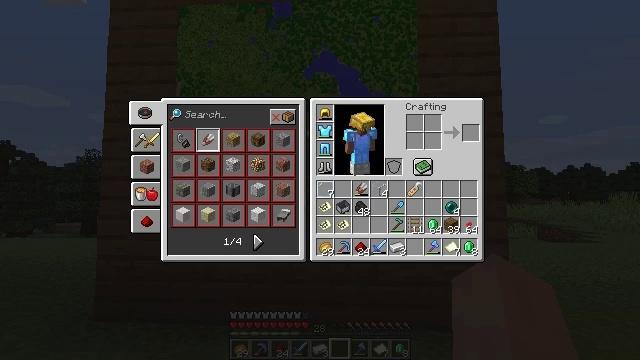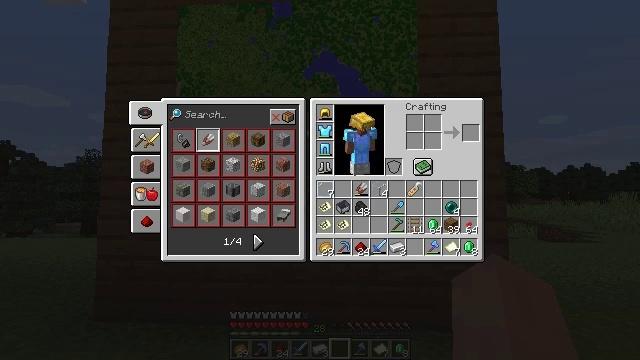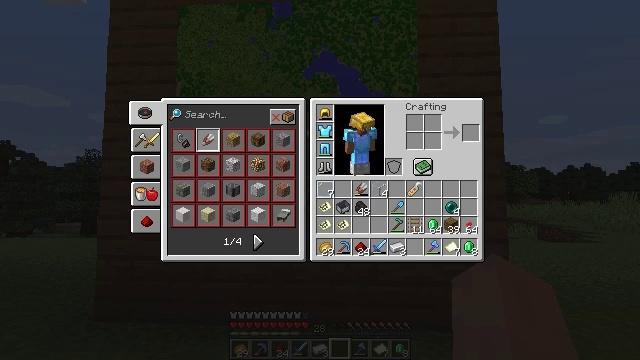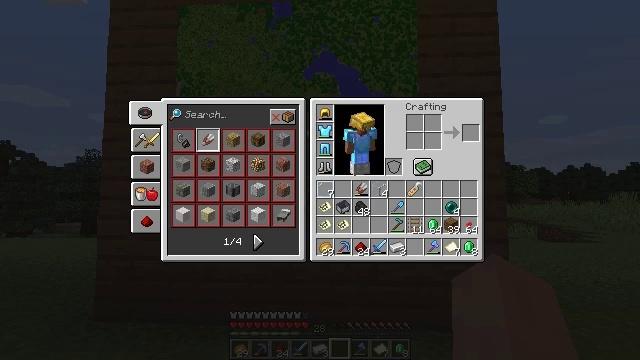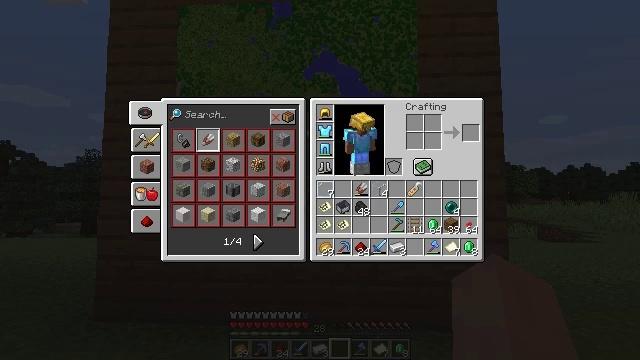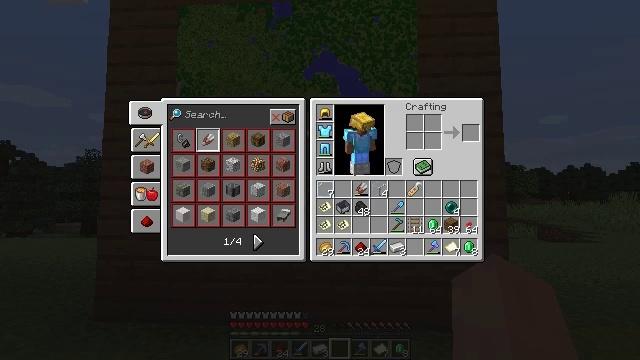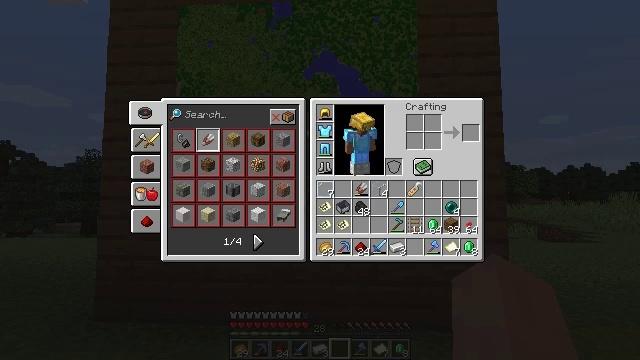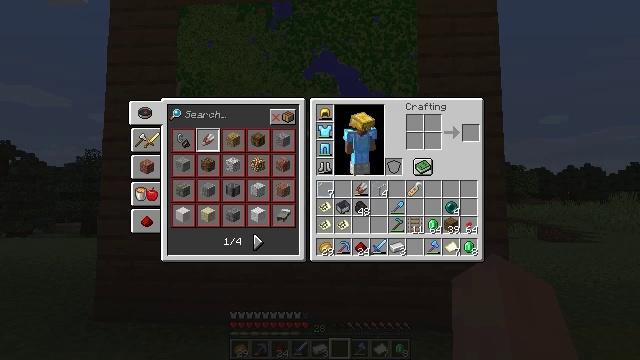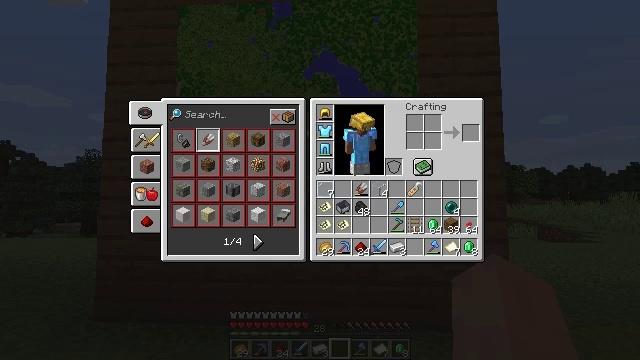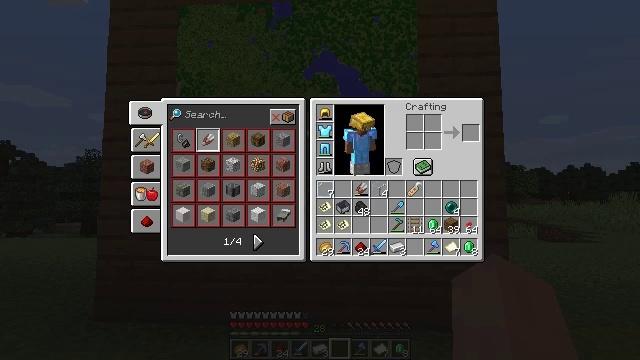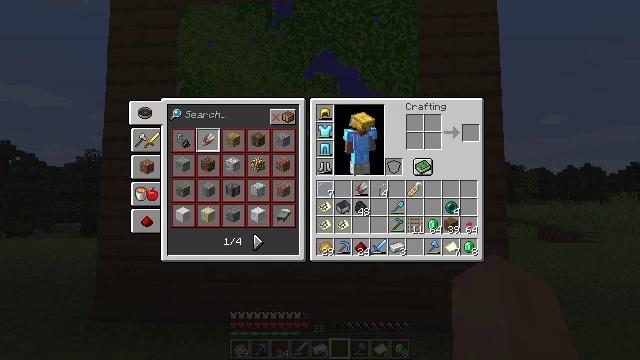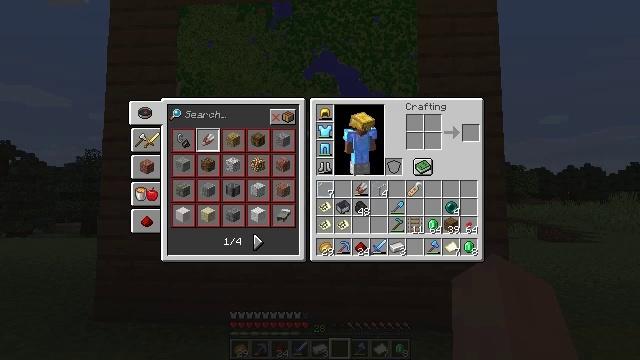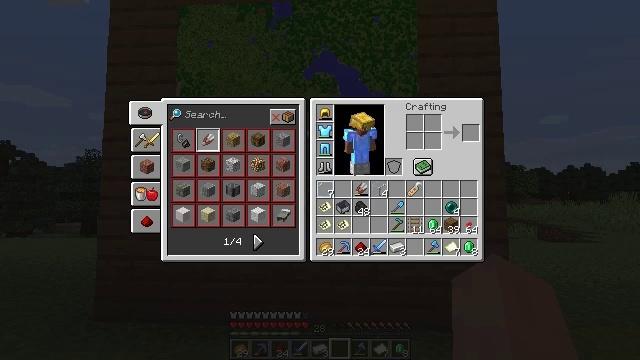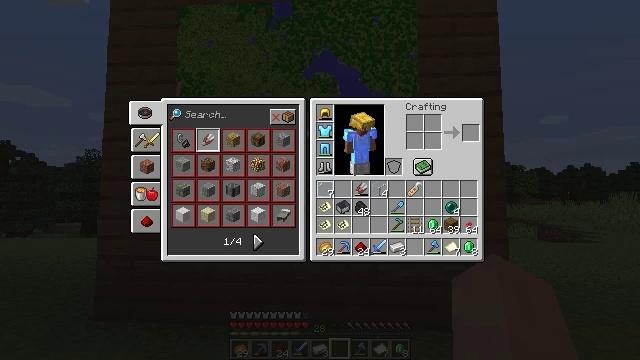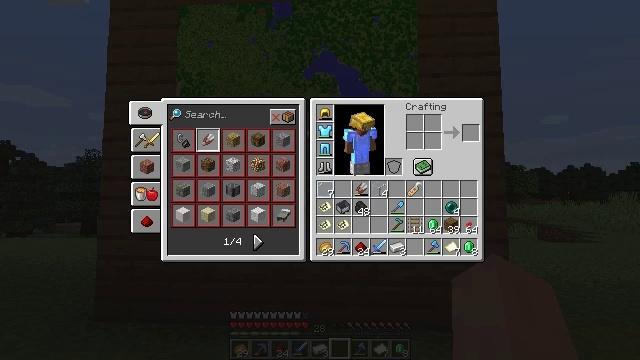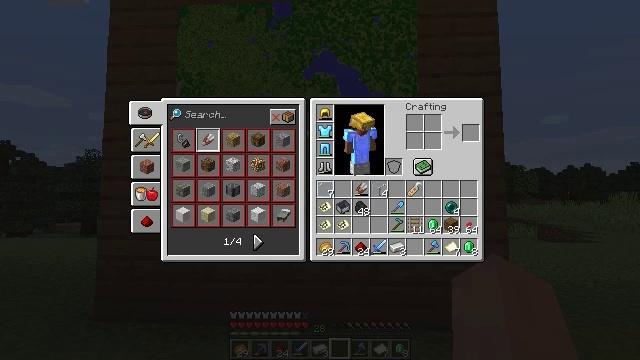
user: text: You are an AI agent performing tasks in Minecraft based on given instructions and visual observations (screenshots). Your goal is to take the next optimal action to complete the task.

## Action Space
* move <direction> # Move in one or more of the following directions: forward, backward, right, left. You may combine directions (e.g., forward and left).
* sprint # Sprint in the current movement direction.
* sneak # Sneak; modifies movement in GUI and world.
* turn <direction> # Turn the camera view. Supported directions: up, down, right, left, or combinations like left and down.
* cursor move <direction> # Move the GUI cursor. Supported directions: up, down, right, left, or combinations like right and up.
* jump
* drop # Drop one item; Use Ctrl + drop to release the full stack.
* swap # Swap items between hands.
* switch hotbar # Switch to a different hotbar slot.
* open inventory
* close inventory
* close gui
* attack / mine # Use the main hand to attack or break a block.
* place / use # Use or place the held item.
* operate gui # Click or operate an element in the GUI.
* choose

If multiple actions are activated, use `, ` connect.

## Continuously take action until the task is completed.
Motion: motion action
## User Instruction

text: Craft an item frame.
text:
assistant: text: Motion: no_op
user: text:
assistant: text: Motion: no_op
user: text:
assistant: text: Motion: no_op
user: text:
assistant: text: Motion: no_op
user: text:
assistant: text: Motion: no_op
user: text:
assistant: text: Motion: no_op
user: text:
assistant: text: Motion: no_op
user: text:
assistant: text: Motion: no_op
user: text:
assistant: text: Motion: no_op
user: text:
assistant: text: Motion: no_op
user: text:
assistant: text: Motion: no_op
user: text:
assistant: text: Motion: no_op
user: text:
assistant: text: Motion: no_op
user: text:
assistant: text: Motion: no_op
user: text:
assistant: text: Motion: no_op
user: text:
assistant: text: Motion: cursor move left
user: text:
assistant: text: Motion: no_op
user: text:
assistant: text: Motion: no_op
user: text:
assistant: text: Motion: no_op
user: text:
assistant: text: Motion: no_op
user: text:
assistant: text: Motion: no_op
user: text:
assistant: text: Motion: no_op
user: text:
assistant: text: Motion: no_op
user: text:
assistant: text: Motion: no_op
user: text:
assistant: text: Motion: no_op
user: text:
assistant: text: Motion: no_op
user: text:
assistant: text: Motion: no_op
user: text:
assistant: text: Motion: no_op
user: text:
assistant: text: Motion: no_op
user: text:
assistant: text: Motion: no_op